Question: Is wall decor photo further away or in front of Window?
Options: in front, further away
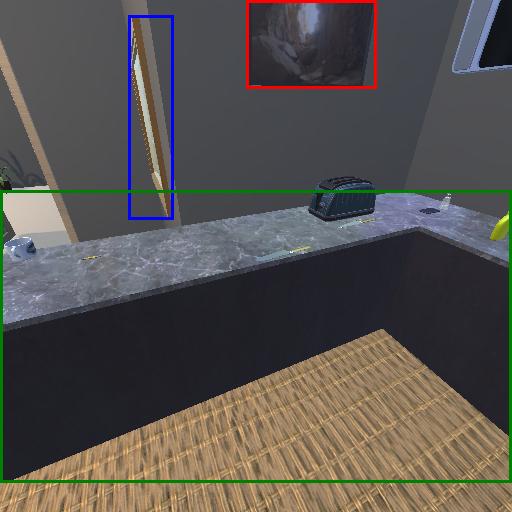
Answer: in front